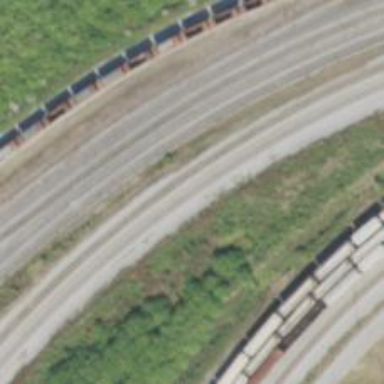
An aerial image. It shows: Railway yard in service.